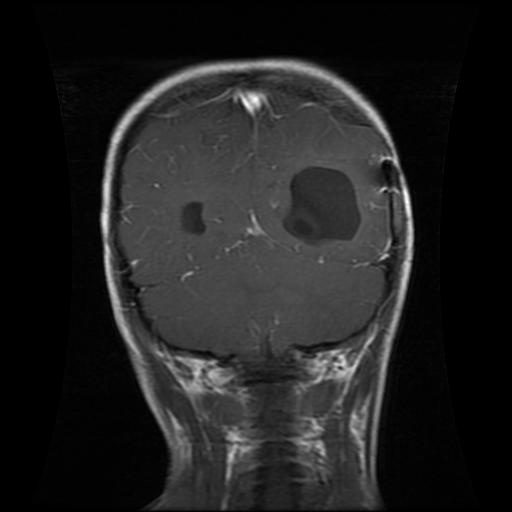
Label: glioma